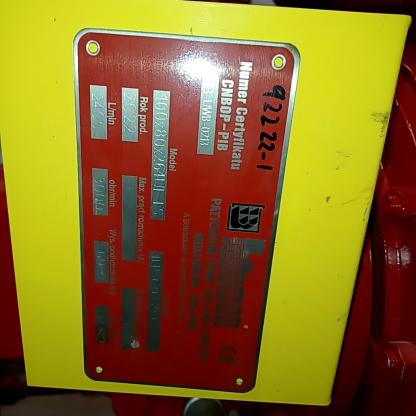
Klasa: tabliczka-znamionowa